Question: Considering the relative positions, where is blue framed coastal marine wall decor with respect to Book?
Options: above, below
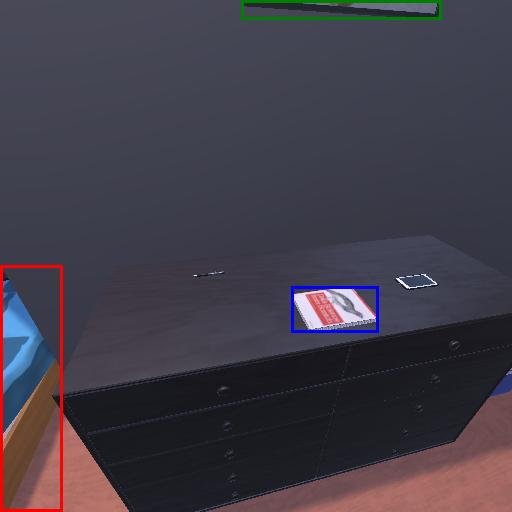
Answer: above